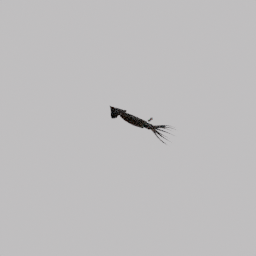
Label: animals